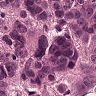
Metastatic tissue present: yes